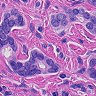
Metastatic tissue present: yes